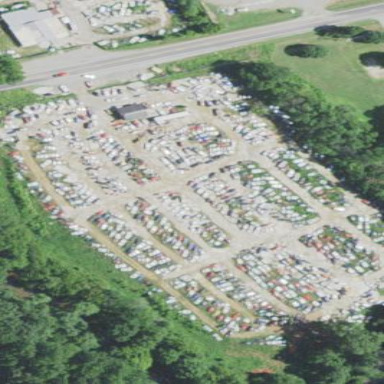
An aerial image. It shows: Scrap yard located in industrial area.